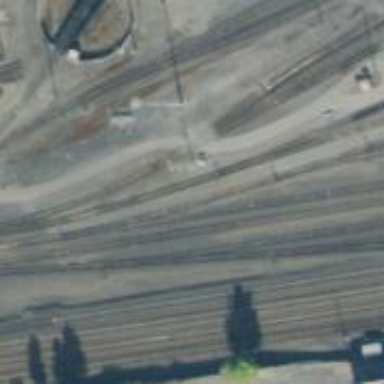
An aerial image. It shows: Railway level crossing.